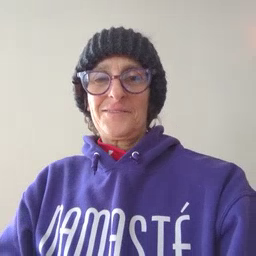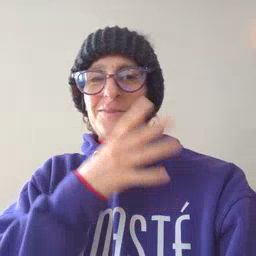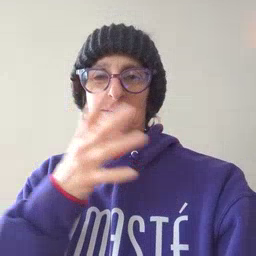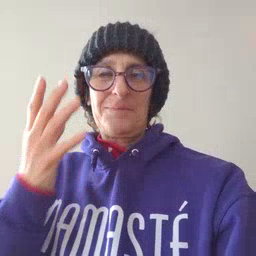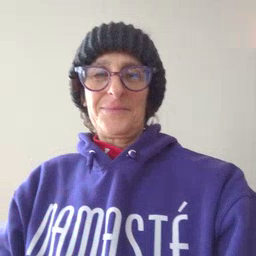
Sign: farm